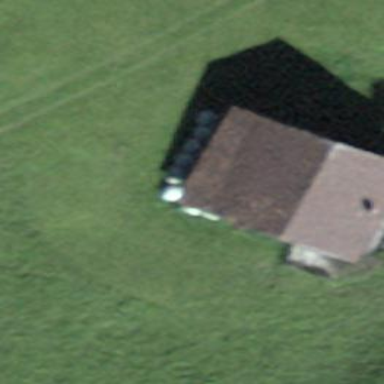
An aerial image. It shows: Cabin.